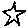
Label: star